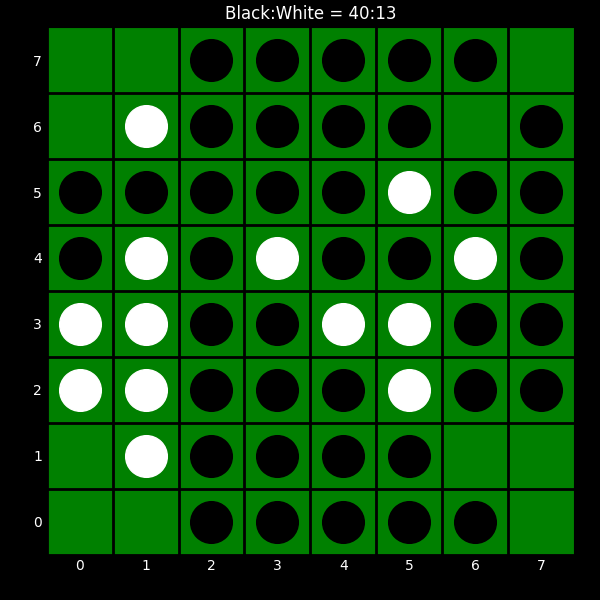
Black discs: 40
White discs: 13